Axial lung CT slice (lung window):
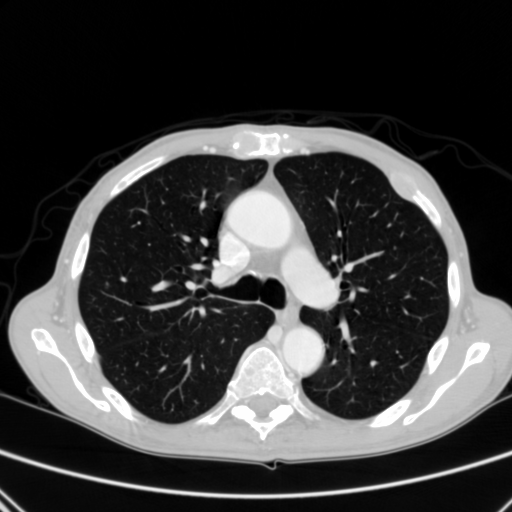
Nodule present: yes
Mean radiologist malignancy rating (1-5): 3